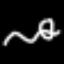
Label: squiggle